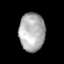
Tissue: prostate
Cell type: T cells
Senescence score: 0.299
Nuclear area (px): 969
Mean DAPI intensity: 174.925